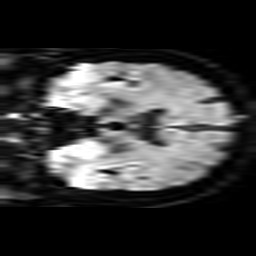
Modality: TRACE
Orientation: coronal
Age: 72
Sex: male
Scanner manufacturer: philips
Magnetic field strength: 3 T
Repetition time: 3.334 s
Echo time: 0.076 s